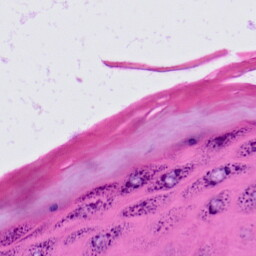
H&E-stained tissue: Skin